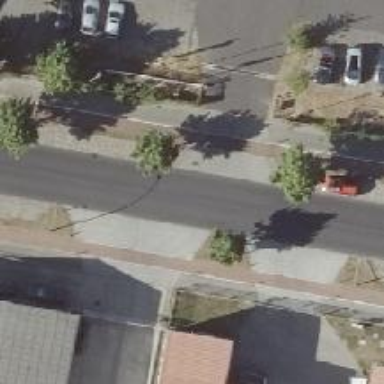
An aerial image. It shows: Tertiary road with asphalt surface. There are separate sidewalks on both sides and cycle tracks on both sides as well.